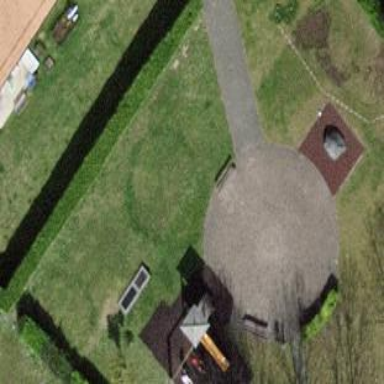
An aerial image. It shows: Playground featuring playhouse with swing theme.